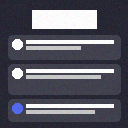
Screen state: on